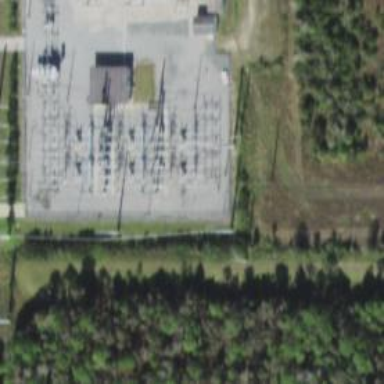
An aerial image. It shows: Switch used for power control.